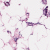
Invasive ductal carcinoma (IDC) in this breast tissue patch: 1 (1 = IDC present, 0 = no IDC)